Interaction volume radius: 5 \u00c5
Interaction volume height: 25 \u00c5
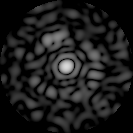
Disorder parameter: 0.8571